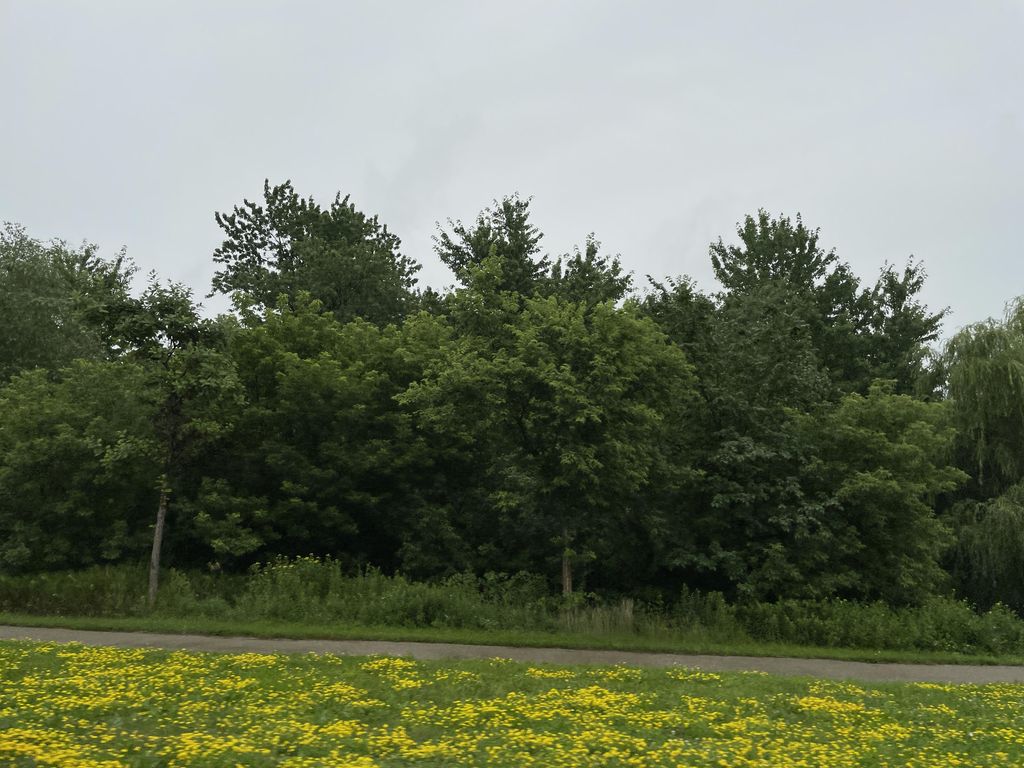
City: kitchener-waterloo